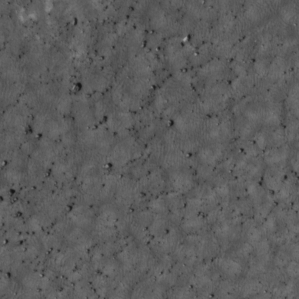
Label: non_frost